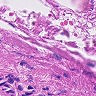
Metastatic tissue present: no